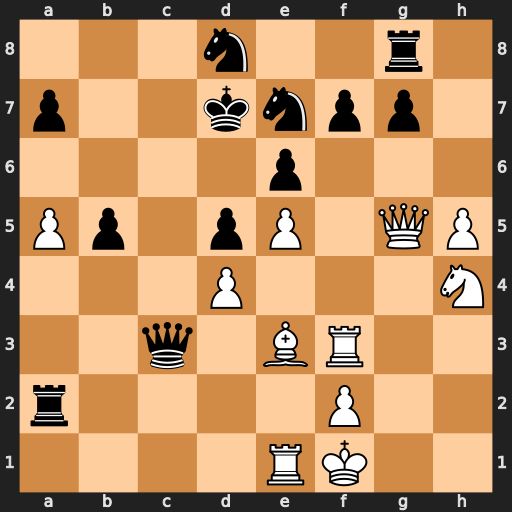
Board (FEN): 3n2r1/p2knpp1/4p3/Pp1pP1QP/3P3N/2q1BR2/r4P2/4RK2
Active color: w
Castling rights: -
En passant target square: -
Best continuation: Qxe7+ Kxe7 Bg5+ Kd7 Rxc3